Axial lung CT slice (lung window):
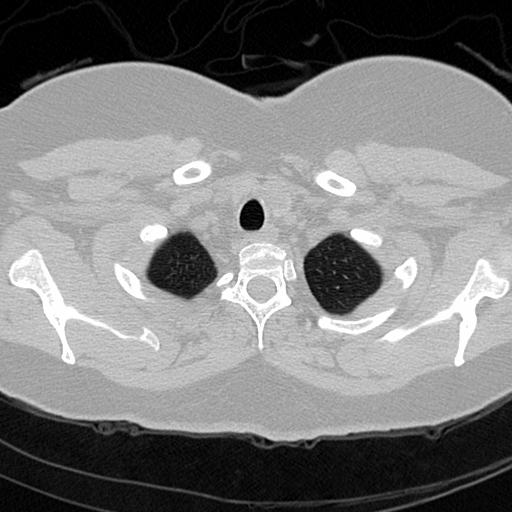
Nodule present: no